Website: crate-barrel
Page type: billing-address
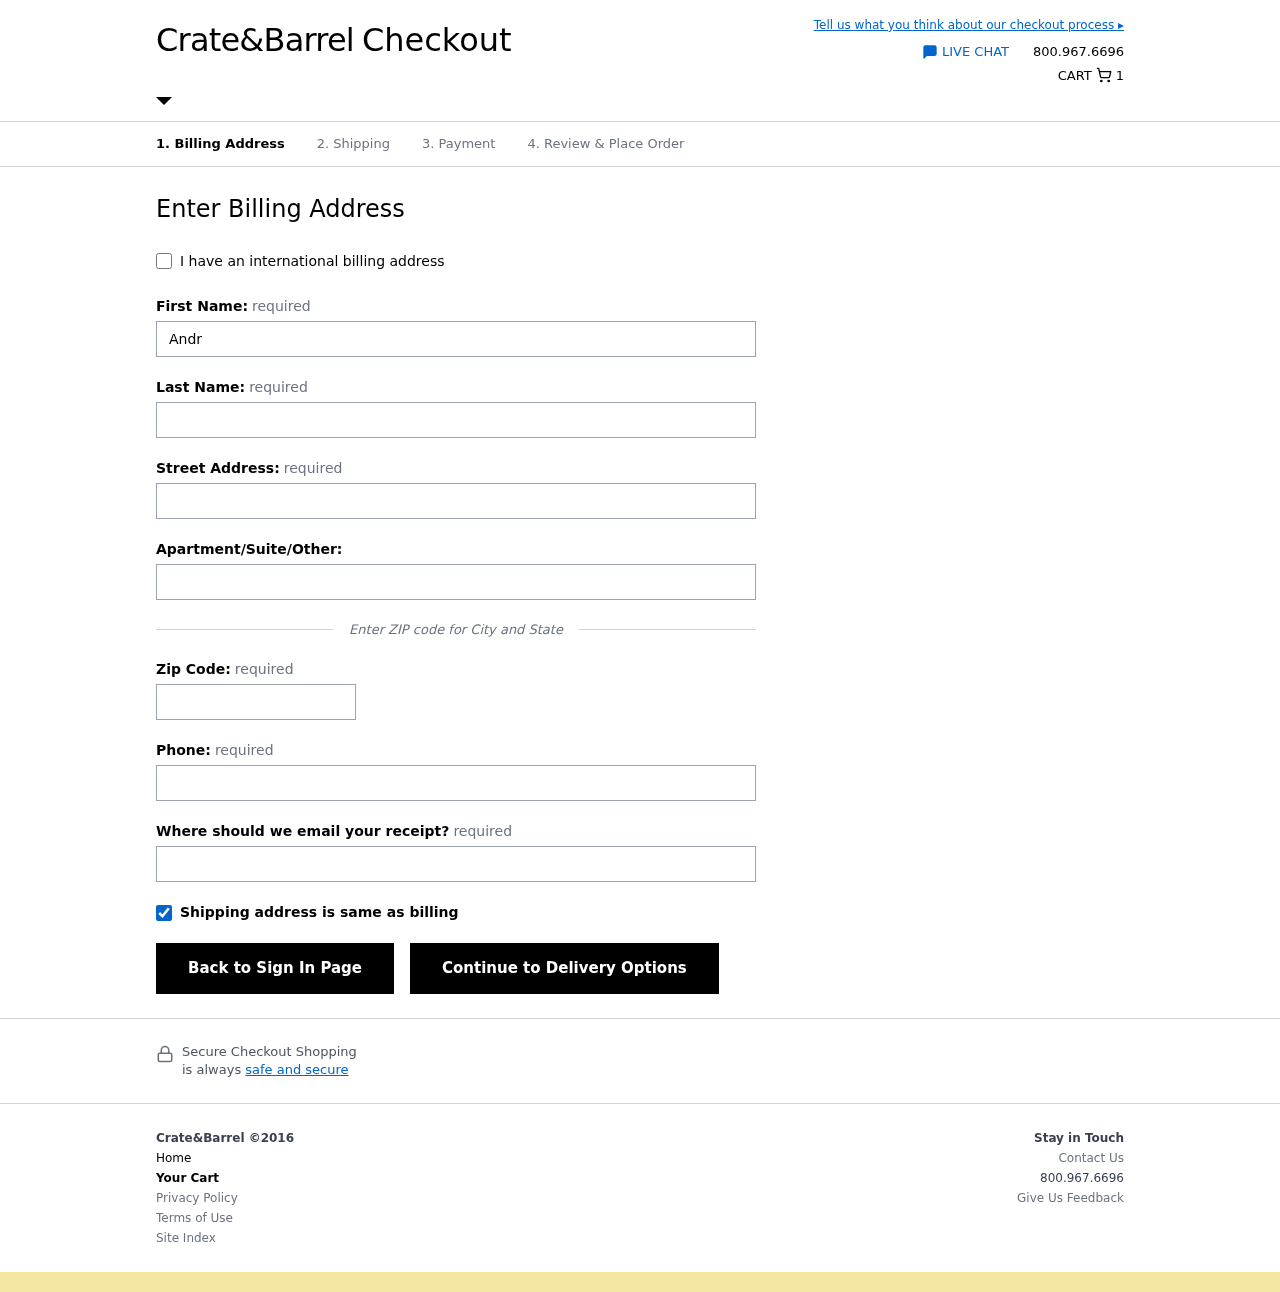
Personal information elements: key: PII_EMAIL
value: andres.alexander@yahoo.com
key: PII_FIRSTNAME
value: Andres
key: PII_LASTNAME
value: Alexander
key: PII_PHONE
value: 3353782349
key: PII_POSTCODE
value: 77381
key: PII_STREET
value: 38674 Dixon Club
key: PII_STREET2
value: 823 Kelly Pike Apt. 237
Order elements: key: ORDER_NUM_ITEMS
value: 1